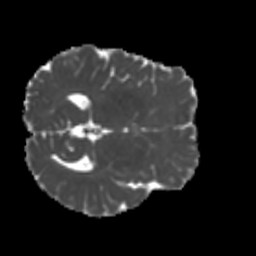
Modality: MD
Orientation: axial
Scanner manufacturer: siemens
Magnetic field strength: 3 T
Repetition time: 4 s
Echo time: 0.0594 s